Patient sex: F
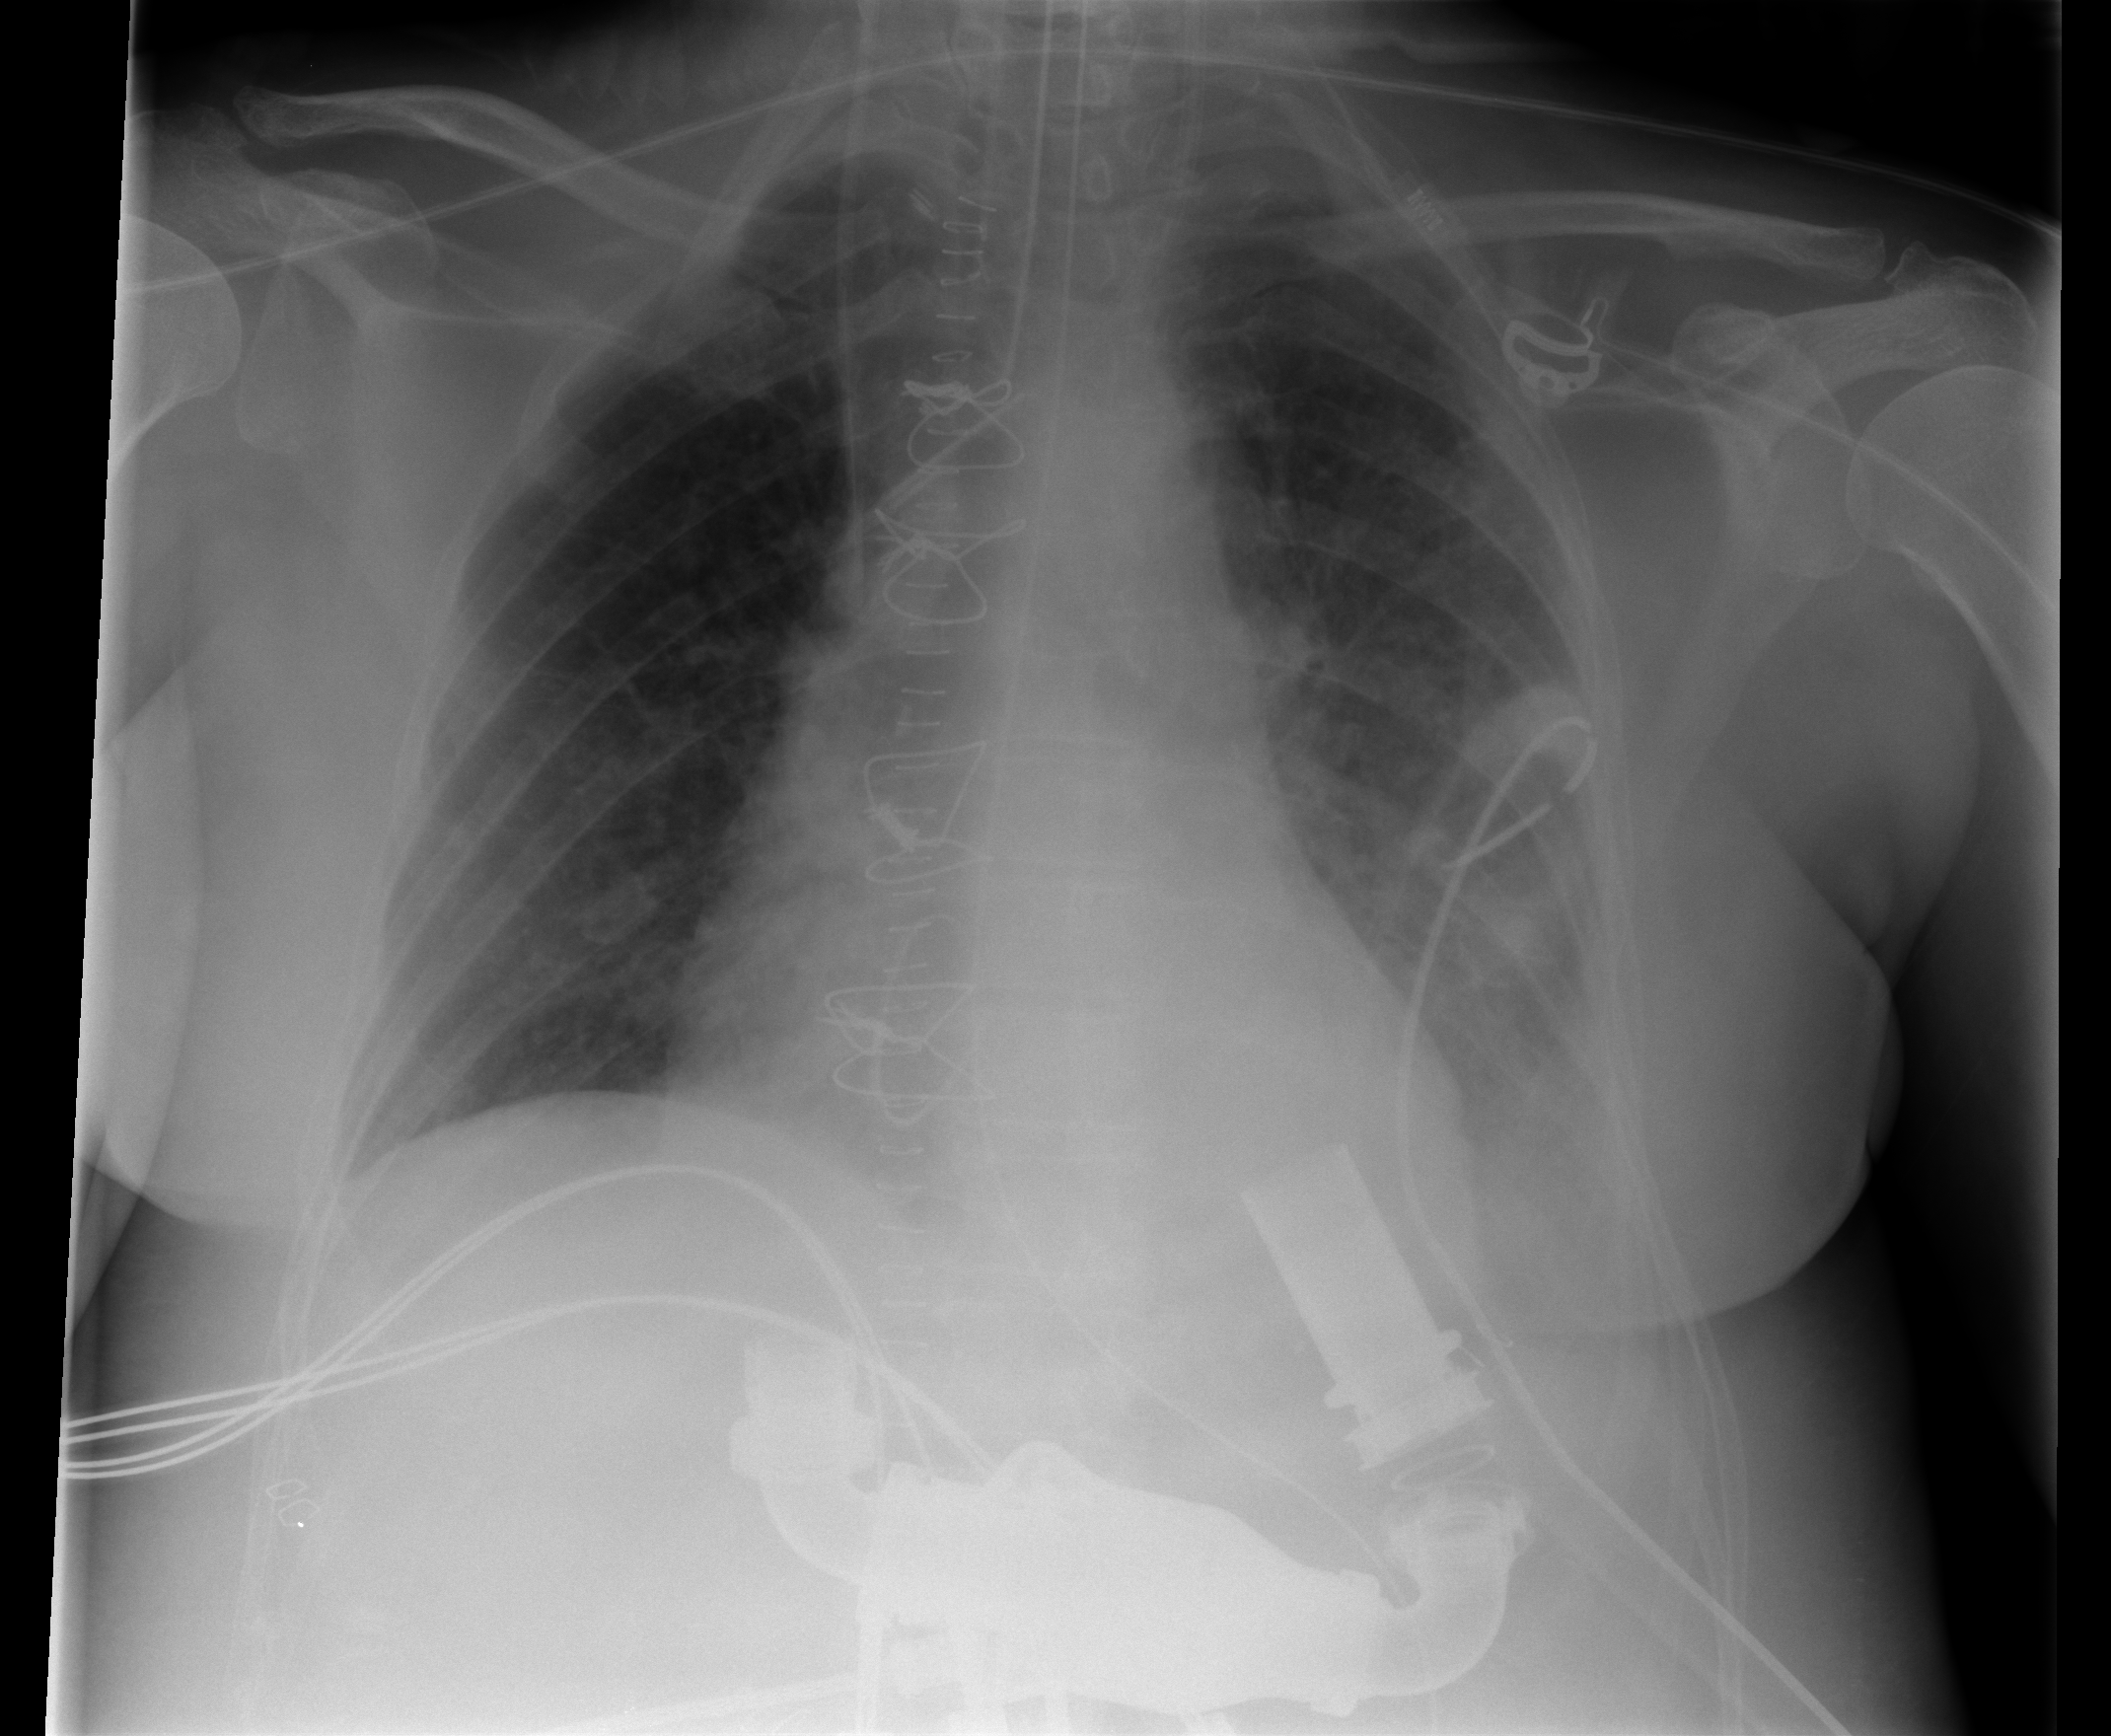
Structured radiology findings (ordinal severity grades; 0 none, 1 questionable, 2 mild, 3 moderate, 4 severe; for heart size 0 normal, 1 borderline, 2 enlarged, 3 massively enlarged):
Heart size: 1
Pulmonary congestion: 0
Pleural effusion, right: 0
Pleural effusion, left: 2
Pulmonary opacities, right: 0
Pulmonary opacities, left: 2
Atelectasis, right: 0
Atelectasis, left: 2